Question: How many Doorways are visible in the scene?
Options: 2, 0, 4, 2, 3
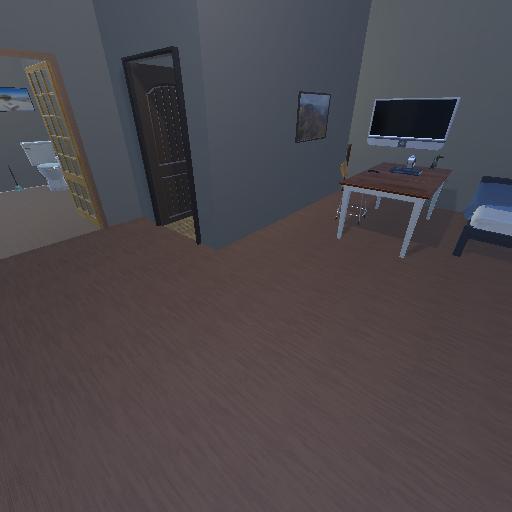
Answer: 2